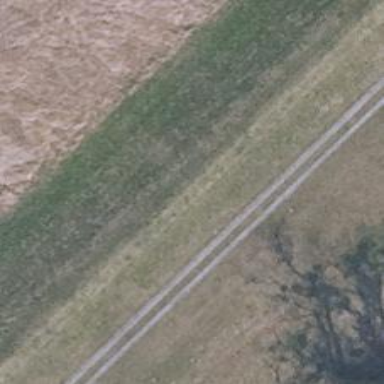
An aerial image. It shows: Concrete track with grade 1 quality.